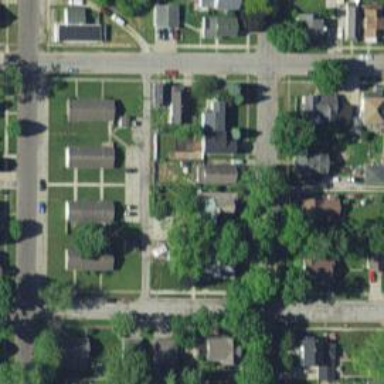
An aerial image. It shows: Alley classified as service road.